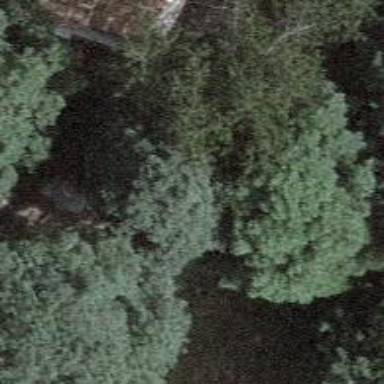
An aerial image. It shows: Beautiful tree in nature.